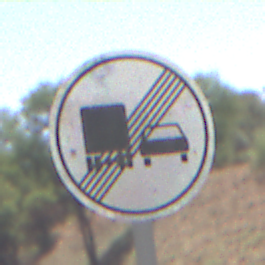
Verkehrszeichen: EndeUeberholverbotKraftfahrzeuge
Umgebung: Outdoor, RoadRail
Tageszeit: Midday
Wetter: Clear
Licht: Natural
Jahreszeit: NotSpecified
Kontrast: HighContrast